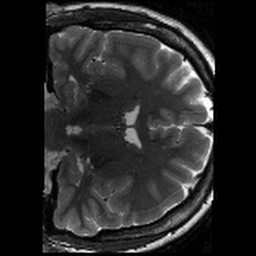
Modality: T2w
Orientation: coronal
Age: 21
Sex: female
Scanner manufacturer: siemens
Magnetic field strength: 3 T
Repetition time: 8.02 s
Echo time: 0.08 s